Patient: sex M, age 31
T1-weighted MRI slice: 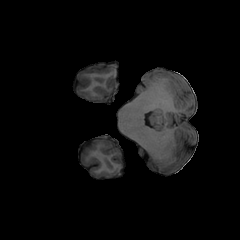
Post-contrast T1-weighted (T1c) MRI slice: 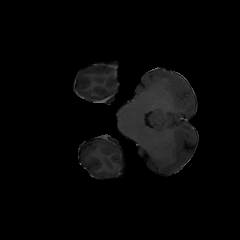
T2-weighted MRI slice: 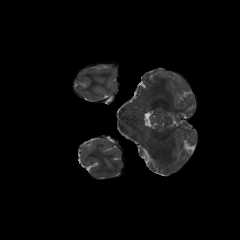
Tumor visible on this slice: no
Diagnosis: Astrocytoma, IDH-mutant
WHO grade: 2